Question: I am creating one graph using python matplotlib. But I am getting wrong 'X-axis' value. Please check the code:
'''
import cx_Oracle
import collections
import re
import numpy as np
import matplotlib.pyplot as plt
con = cx_Oracle.connect('user/passwordenter image description here@127.0.0.1/XE')
cur = con.cursor()
cur.execute('select salary,employee_id from hr.employees where employee_id in(100,101)')
graphArray = []
for row in cur:
startingInfo = str(row).replace(')','').replace('(','').replace('u'','').replace("'","")
splitInfo = startingInfo.split(',')
graphArrayAppend = splitInfo[0]+','+splitInfo[1]
print graphArrayAppend
graphArray.append(graphArrayAppend)
datestamp, value = np.loadtxt(graphArray,delimiter=', ', unpack=True)
plt.plot_date(datestamp, value, 'b-', linewidth=2)
plt.show()
'''
Please refer the below picture for output:

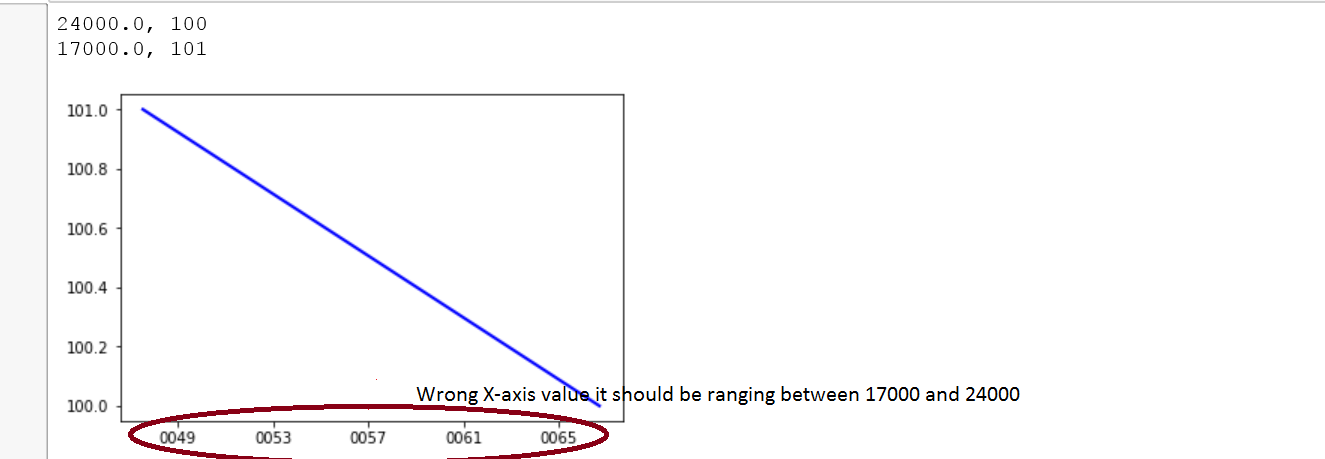
Answer: You are using the wrong plot for this operation or maybe I don't understand your code enough... But try this.
'''
con = cx_Oracle.connect('user/passwordenter image description here@127.0.0.1/XE')
cur = con.cursor()
cur.execute('select salary,employee_id from hr.employees where employee_id in(100,101)')
'''
'''
ar_salary = []
ar_emplID = []
for row in range(cur):
startingInfo = str(cur[row]).replace(')','').replace('(','').replace('u'','').replace("'","")
splitInfo = startingInfo.split(',')
ar_salary.append(splitInfo[0])
ar_emplID.append(splitInfo[1])
'''
'''
plt.plot(ar_salary, ar_emplID, 'b-', linewidth=2)
plt.show()
'''
This is how you want it but...
Word on advise:
If you are going to add an other employer with sal 21000.0 and id 103 the your plot is going to look like this:<URL>
and I think you want more something like this: <URL>
and that you do by changing the possition of your x axis with your y axis:
'''
plt.plot(ar_emplID, ar_salary, 'b-', linewidth=2)
'''
The np.loadtxt is used for loading text from an textfile so it has no use for you.